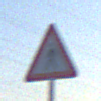
Verkehrszeichen: FussgaengerRechts
Umgebung: Outdoor, Nature
Tageszeit: Dawn
Wetter: Clear
Licht: Natural
Jahreszeit: NotSpecified
Kontrast: LowContrast